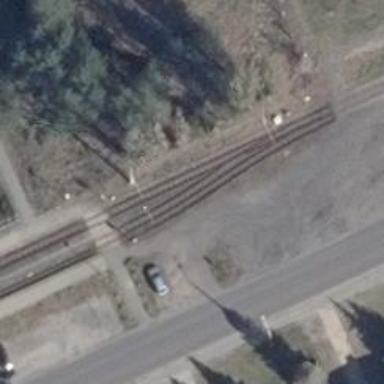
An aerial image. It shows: Tramway with electrified contact lines.